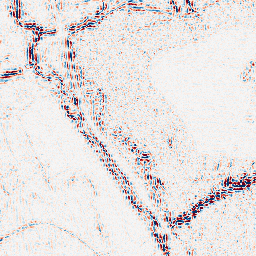
Category: wavelet
Decomposition family: wavelet_dwt
Decomposition parameters: wavelet: sym4
level: 2
Upsampling method: quintic
Upsampling parameters: scale: 4
Upsampling scale: 4